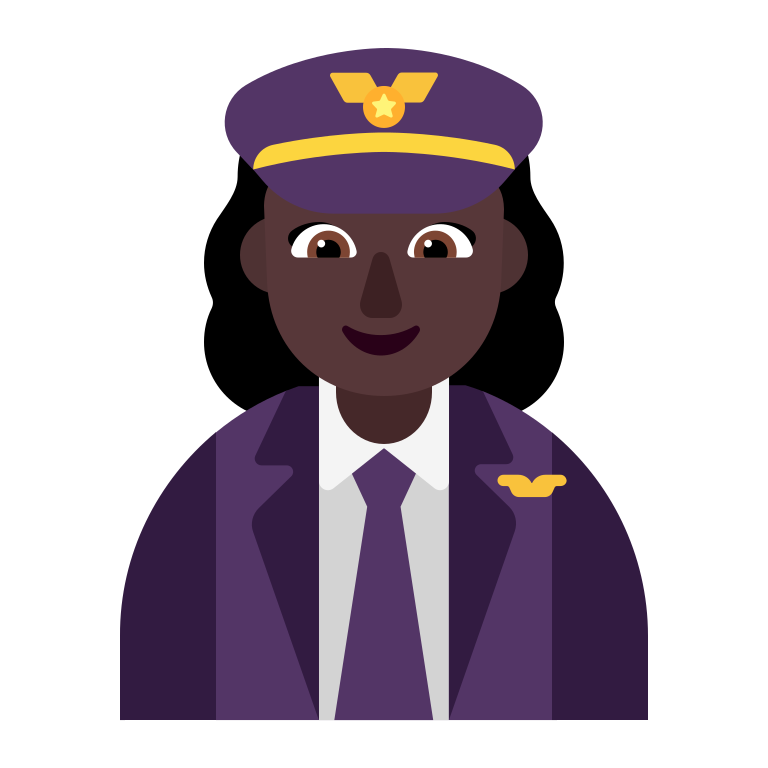
woman pilot flat dark